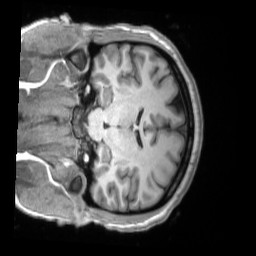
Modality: T1w
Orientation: coronal
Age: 26
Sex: female
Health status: ill
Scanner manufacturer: siemens
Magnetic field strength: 3 T
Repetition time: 2.2 s
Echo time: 0.00157 s